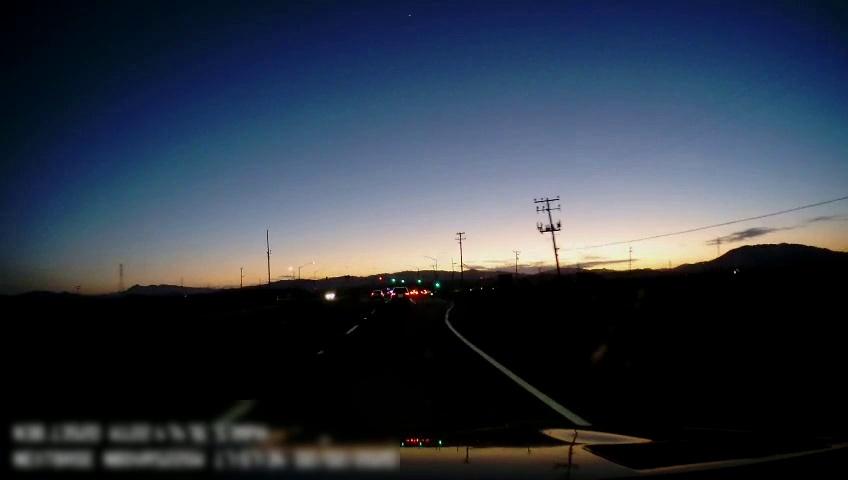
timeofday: Dusk/Dawn/Twilight
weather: Sunny
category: Drivable Space
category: Vehicles | Car
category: Vehicles | SUV
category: Vehicles | SUV
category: Vehicles | Car
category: Lanes | Current Lane
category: Lanes | Current Lane